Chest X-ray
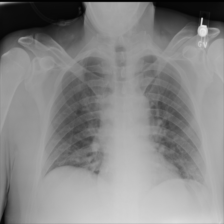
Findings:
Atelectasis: negative
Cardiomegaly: negative
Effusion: negative
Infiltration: negative
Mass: negative
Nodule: negative
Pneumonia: negative
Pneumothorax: negative
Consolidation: negative
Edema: negative
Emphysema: negative
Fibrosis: negative
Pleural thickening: negative
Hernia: negative